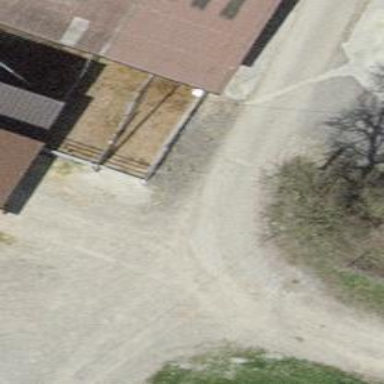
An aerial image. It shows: Fence.